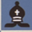
Piece: bB